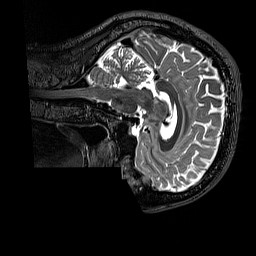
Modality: T2w
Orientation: sagittal
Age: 38
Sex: male
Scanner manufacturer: siemens
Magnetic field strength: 3 T
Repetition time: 3.2 s
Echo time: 0.728 s